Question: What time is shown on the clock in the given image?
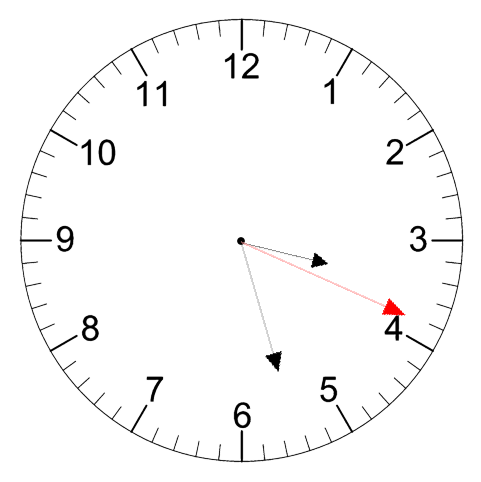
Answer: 03:27:19